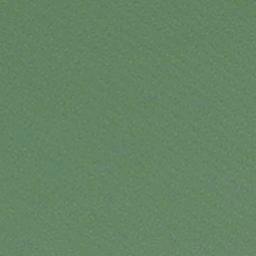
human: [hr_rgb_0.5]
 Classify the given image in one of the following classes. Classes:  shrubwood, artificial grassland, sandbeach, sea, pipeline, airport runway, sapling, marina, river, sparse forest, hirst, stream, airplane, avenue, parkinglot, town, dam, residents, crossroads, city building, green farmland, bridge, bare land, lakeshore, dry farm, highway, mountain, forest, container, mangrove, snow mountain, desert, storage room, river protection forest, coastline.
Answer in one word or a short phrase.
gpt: sea